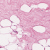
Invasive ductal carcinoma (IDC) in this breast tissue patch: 0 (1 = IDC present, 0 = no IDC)